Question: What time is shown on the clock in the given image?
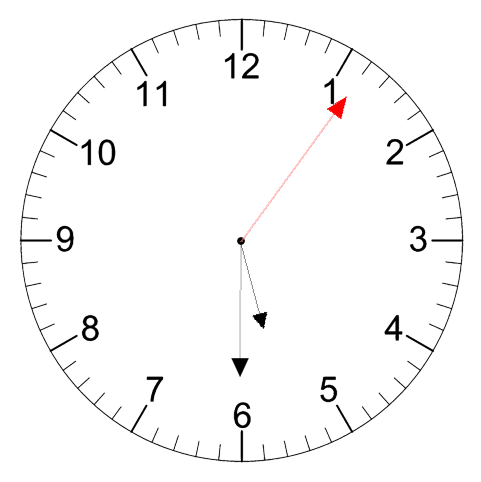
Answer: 05:30:06